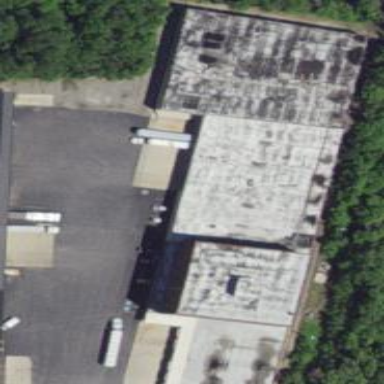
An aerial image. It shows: Industrial building.